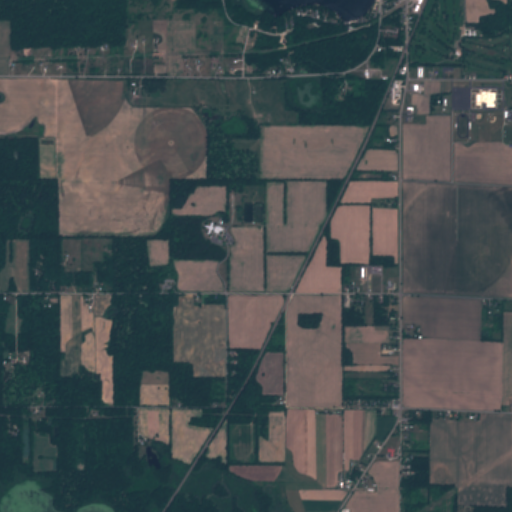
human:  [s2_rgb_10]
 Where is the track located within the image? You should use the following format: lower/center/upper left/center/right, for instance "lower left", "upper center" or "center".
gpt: The track is located in the upper right of the image.
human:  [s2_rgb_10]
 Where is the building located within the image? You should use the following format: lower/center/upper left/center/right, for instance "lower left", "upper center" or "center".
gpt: The building is located in the upper right of the image.
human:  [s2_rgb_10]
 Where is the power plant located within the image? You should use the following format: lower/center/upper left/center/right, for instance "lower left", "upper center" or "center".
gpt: There is no power plant in the image.